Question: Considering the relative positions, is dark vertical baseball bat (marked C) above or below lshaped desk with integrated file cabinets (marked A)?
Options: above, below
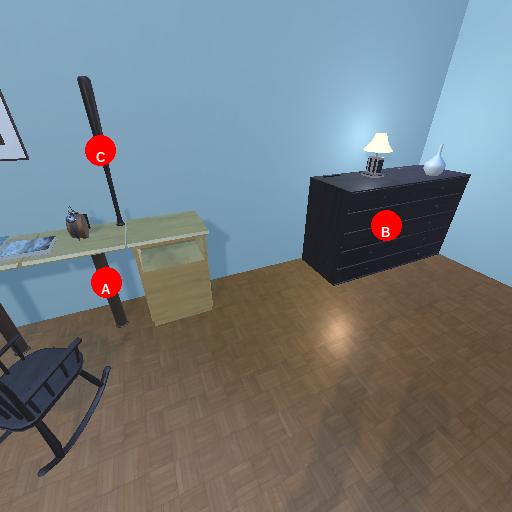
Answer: above